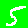
Digit: 5